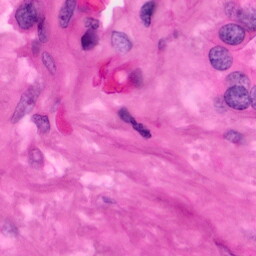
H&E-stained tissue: Pancreatic